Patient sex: F
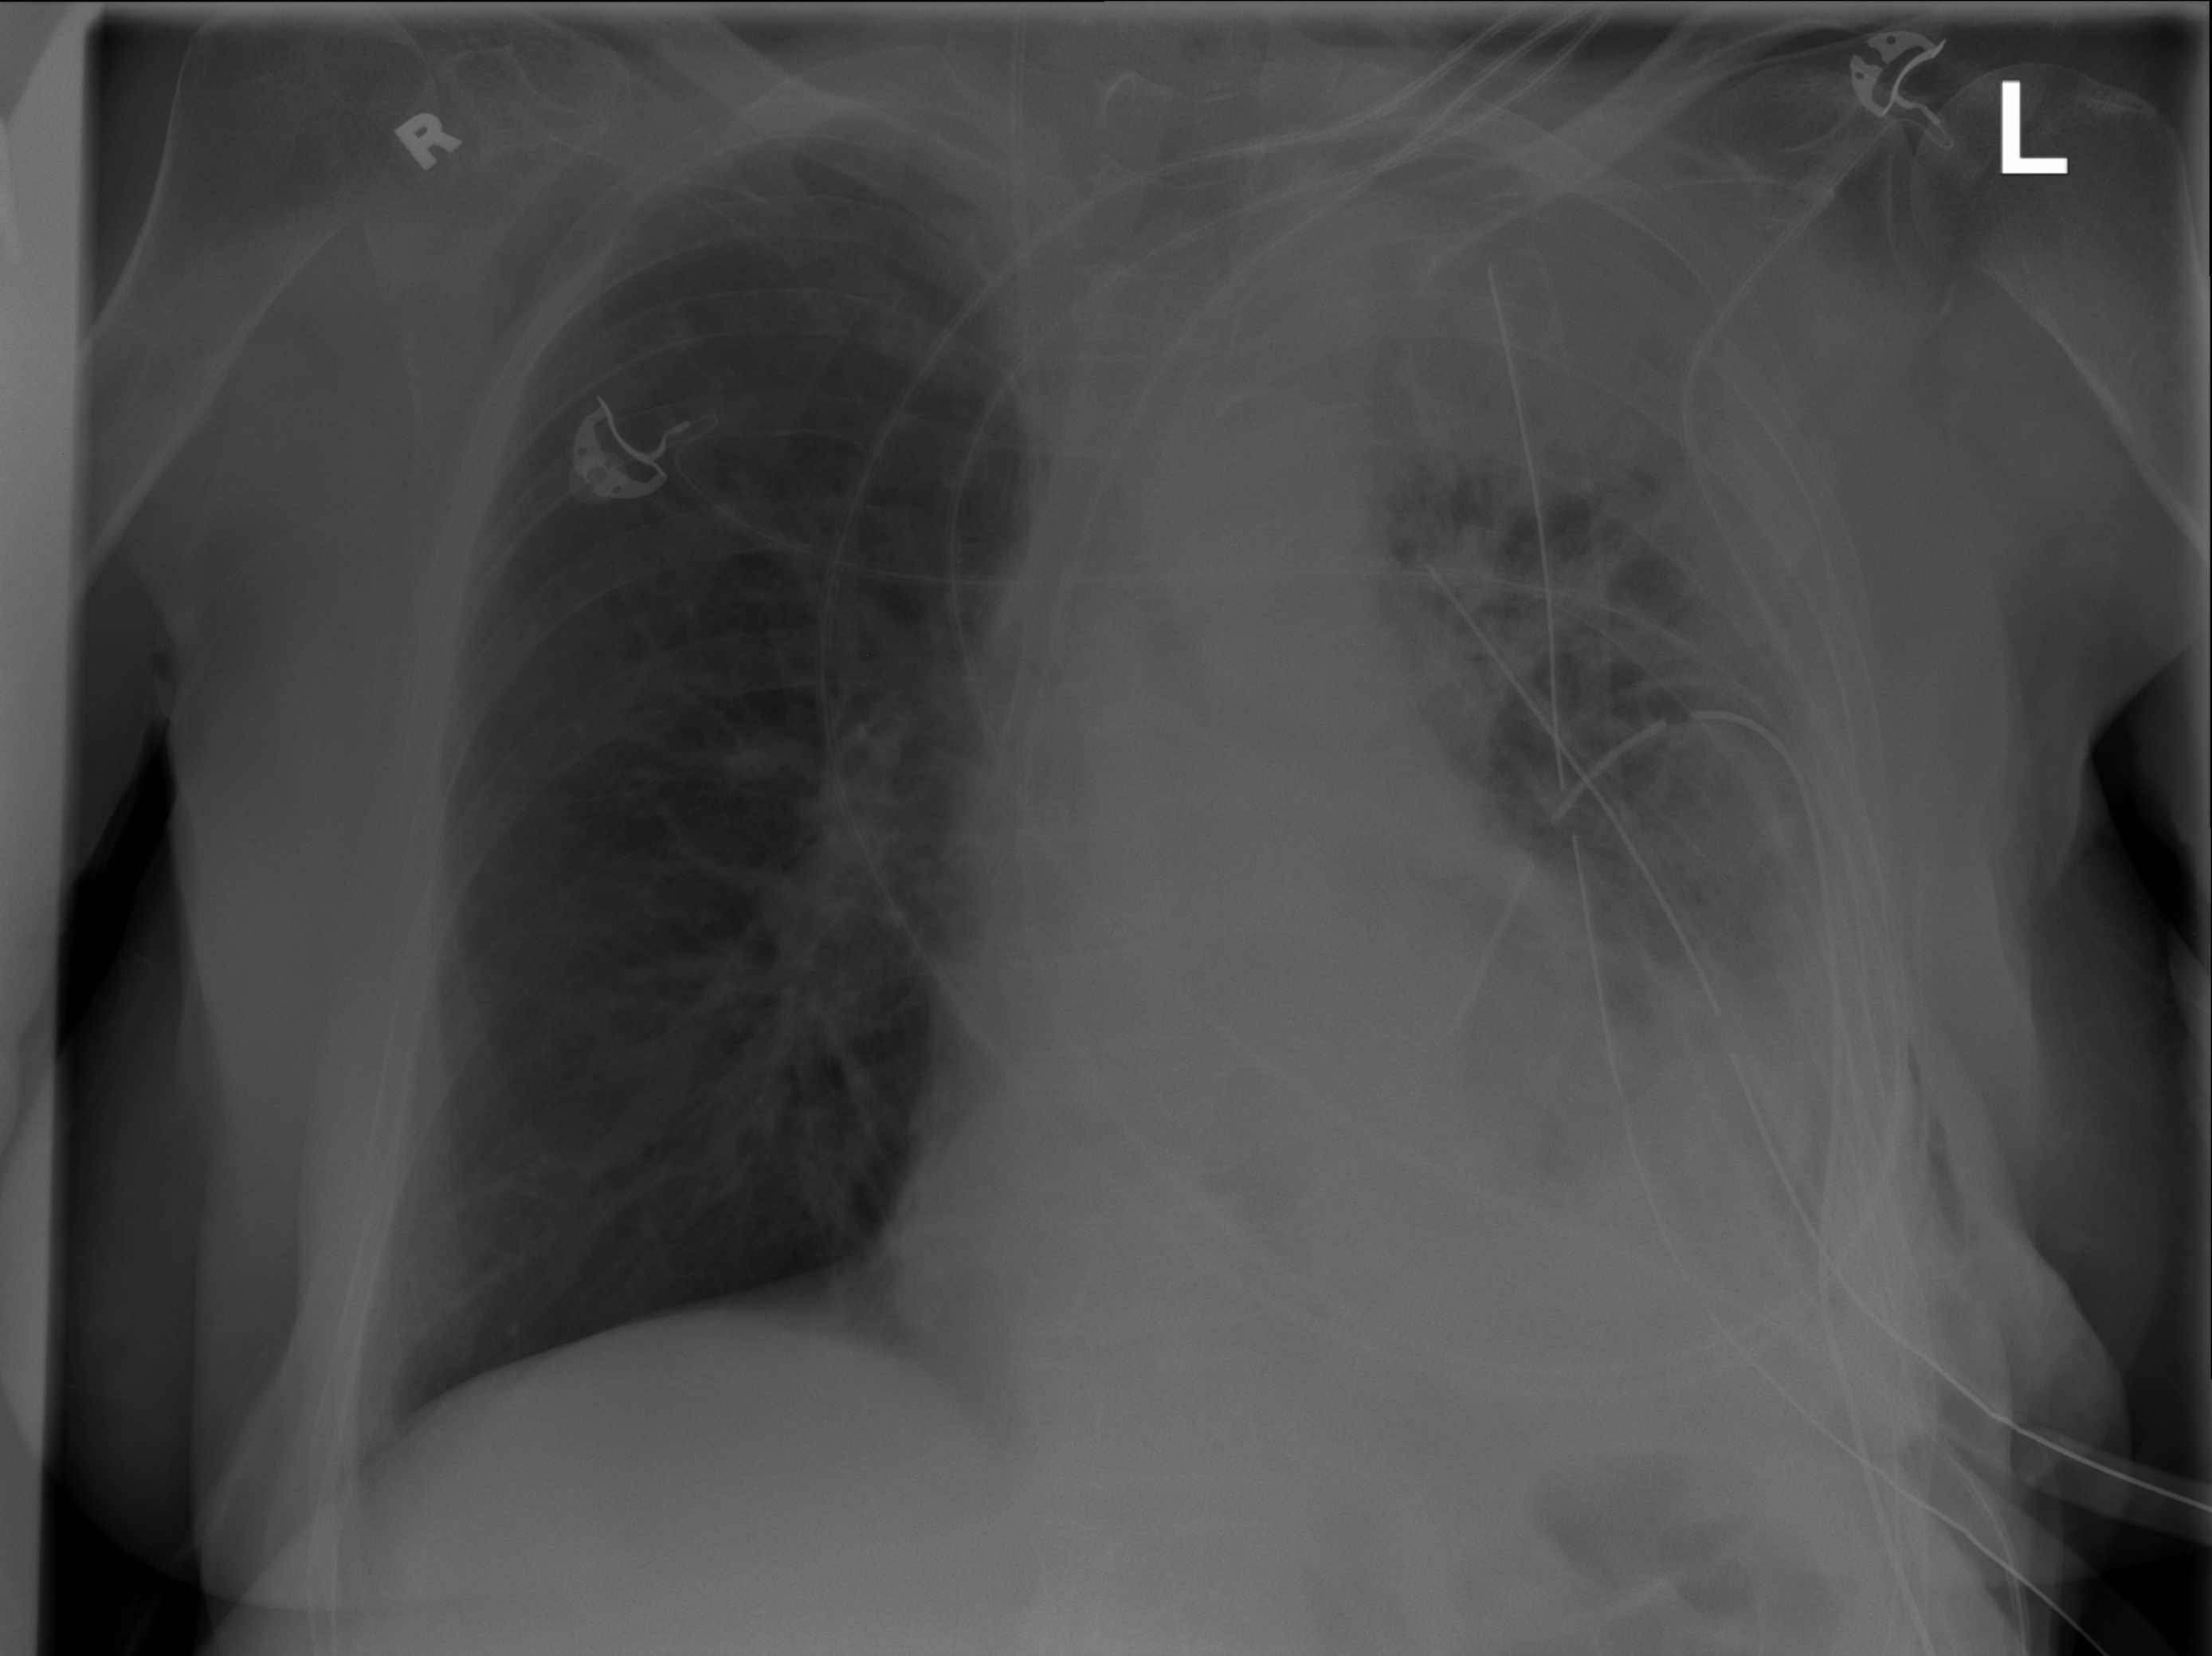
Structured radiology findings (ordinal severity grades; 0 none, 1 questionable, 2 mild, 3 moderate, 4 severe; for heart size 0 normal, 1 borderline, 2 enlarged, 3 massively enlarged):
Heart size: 0
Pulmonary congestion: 0
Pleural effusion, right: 0
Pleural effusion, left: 2
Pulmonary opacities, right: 0
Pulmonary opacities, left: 2
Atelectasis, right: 0
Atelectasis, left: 3